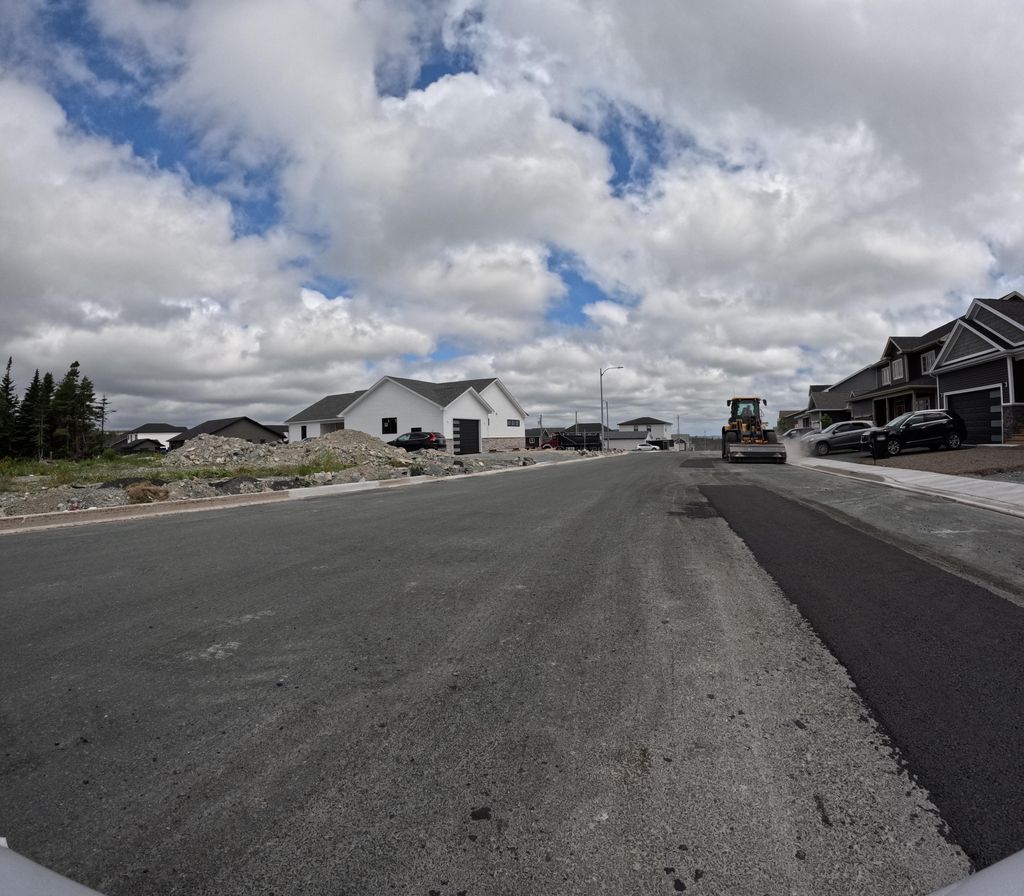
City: st_johns